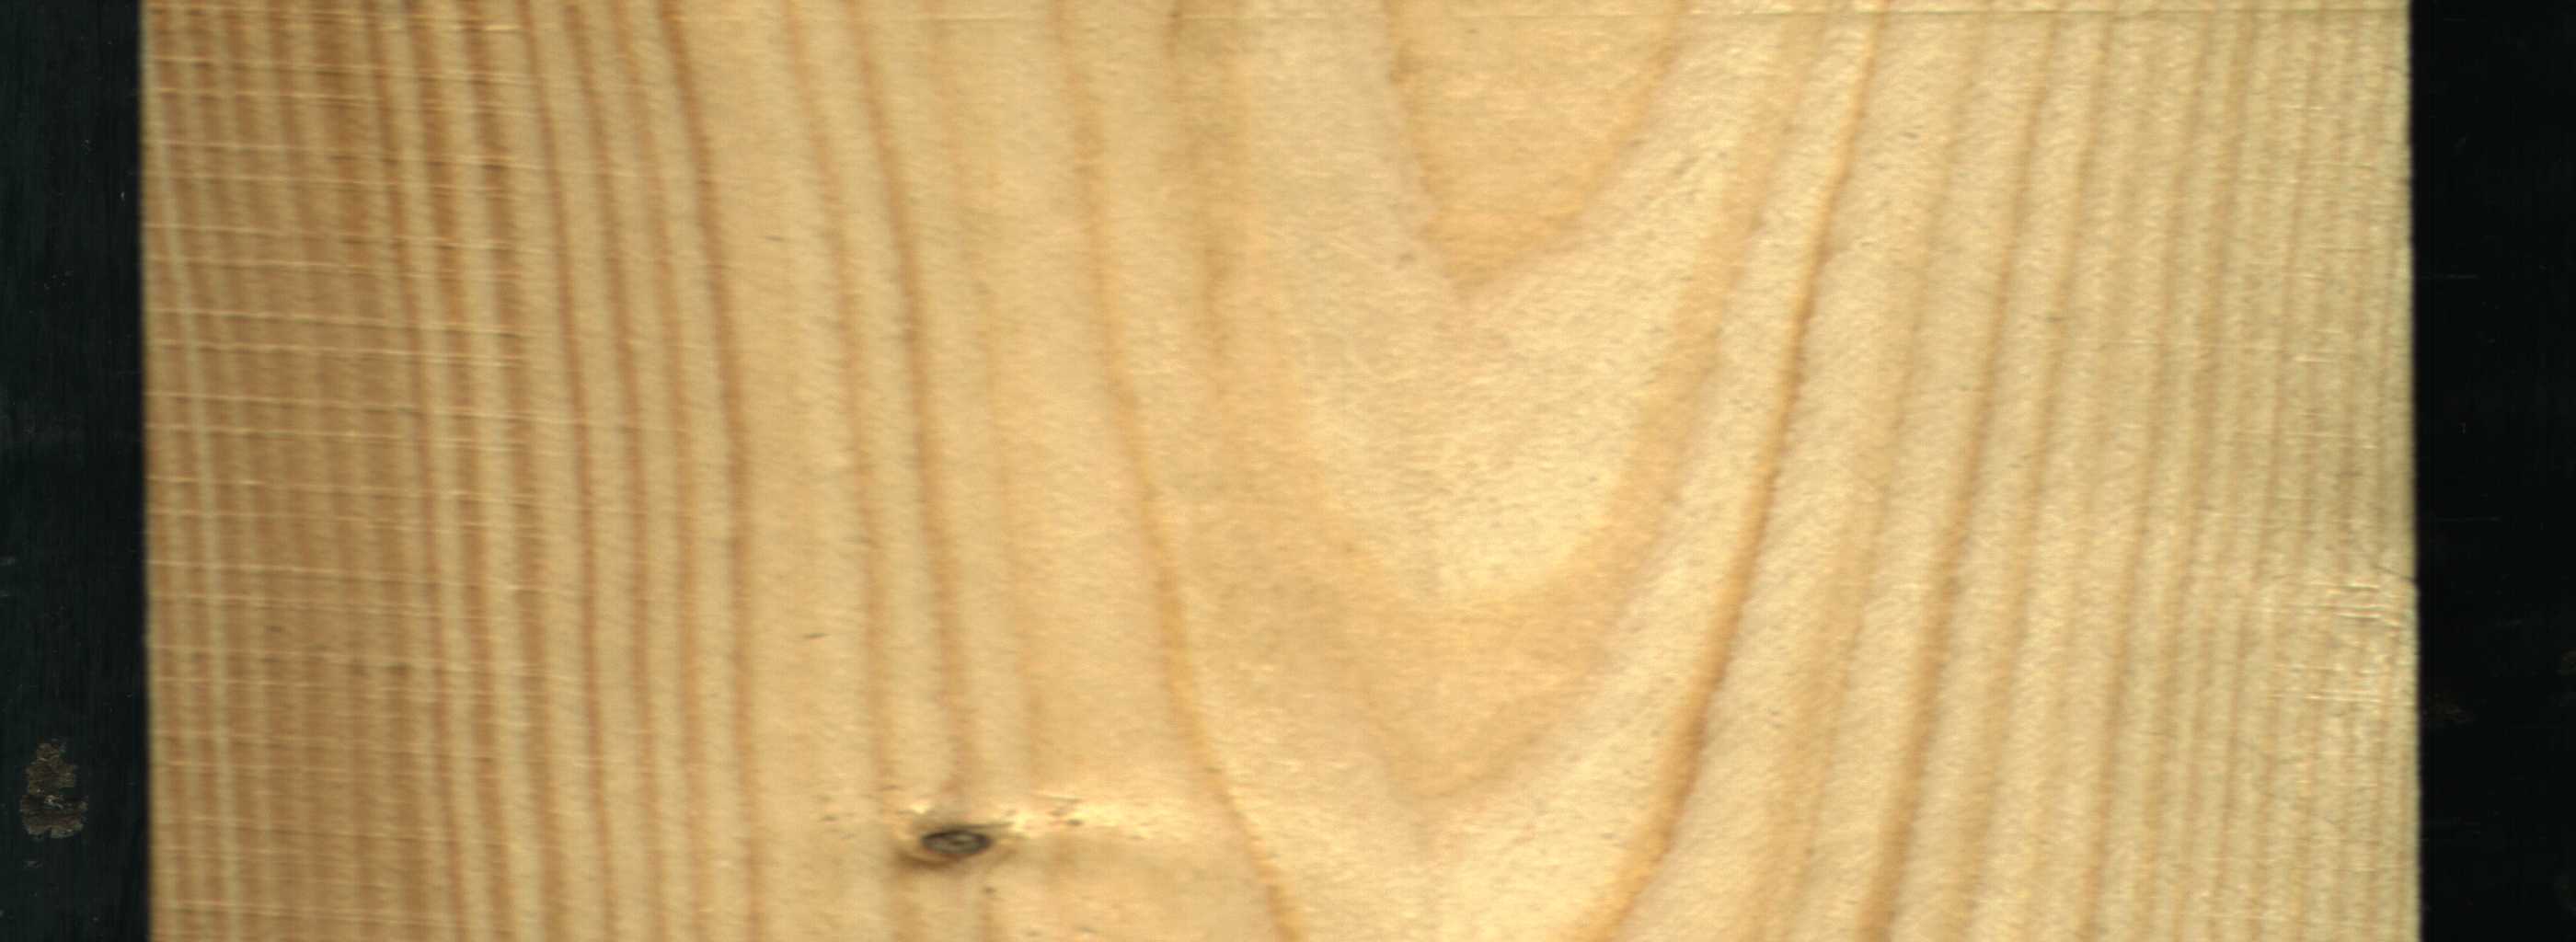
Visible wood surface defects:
Live_Knot